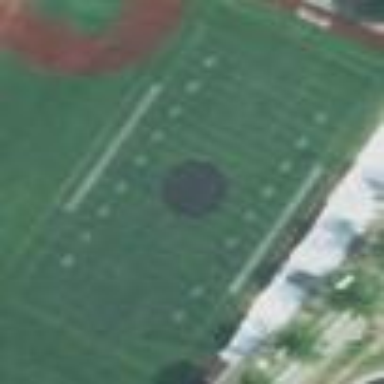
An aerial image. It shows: Pitch for American football.